Field crop: maize
Growth stage: 2
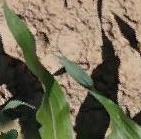
Species: maize